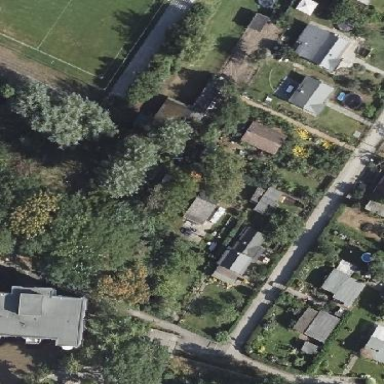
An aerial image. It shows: Plot in the allotments.